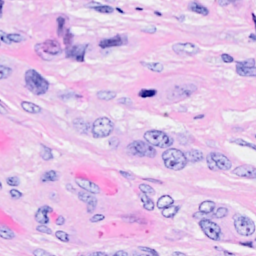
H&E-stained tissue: Breast